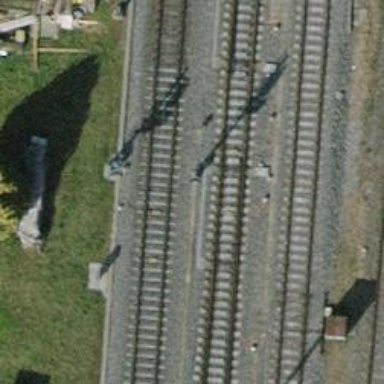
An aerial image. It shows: Single railway track with electrification through contact line.